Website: apple
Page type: billing-address
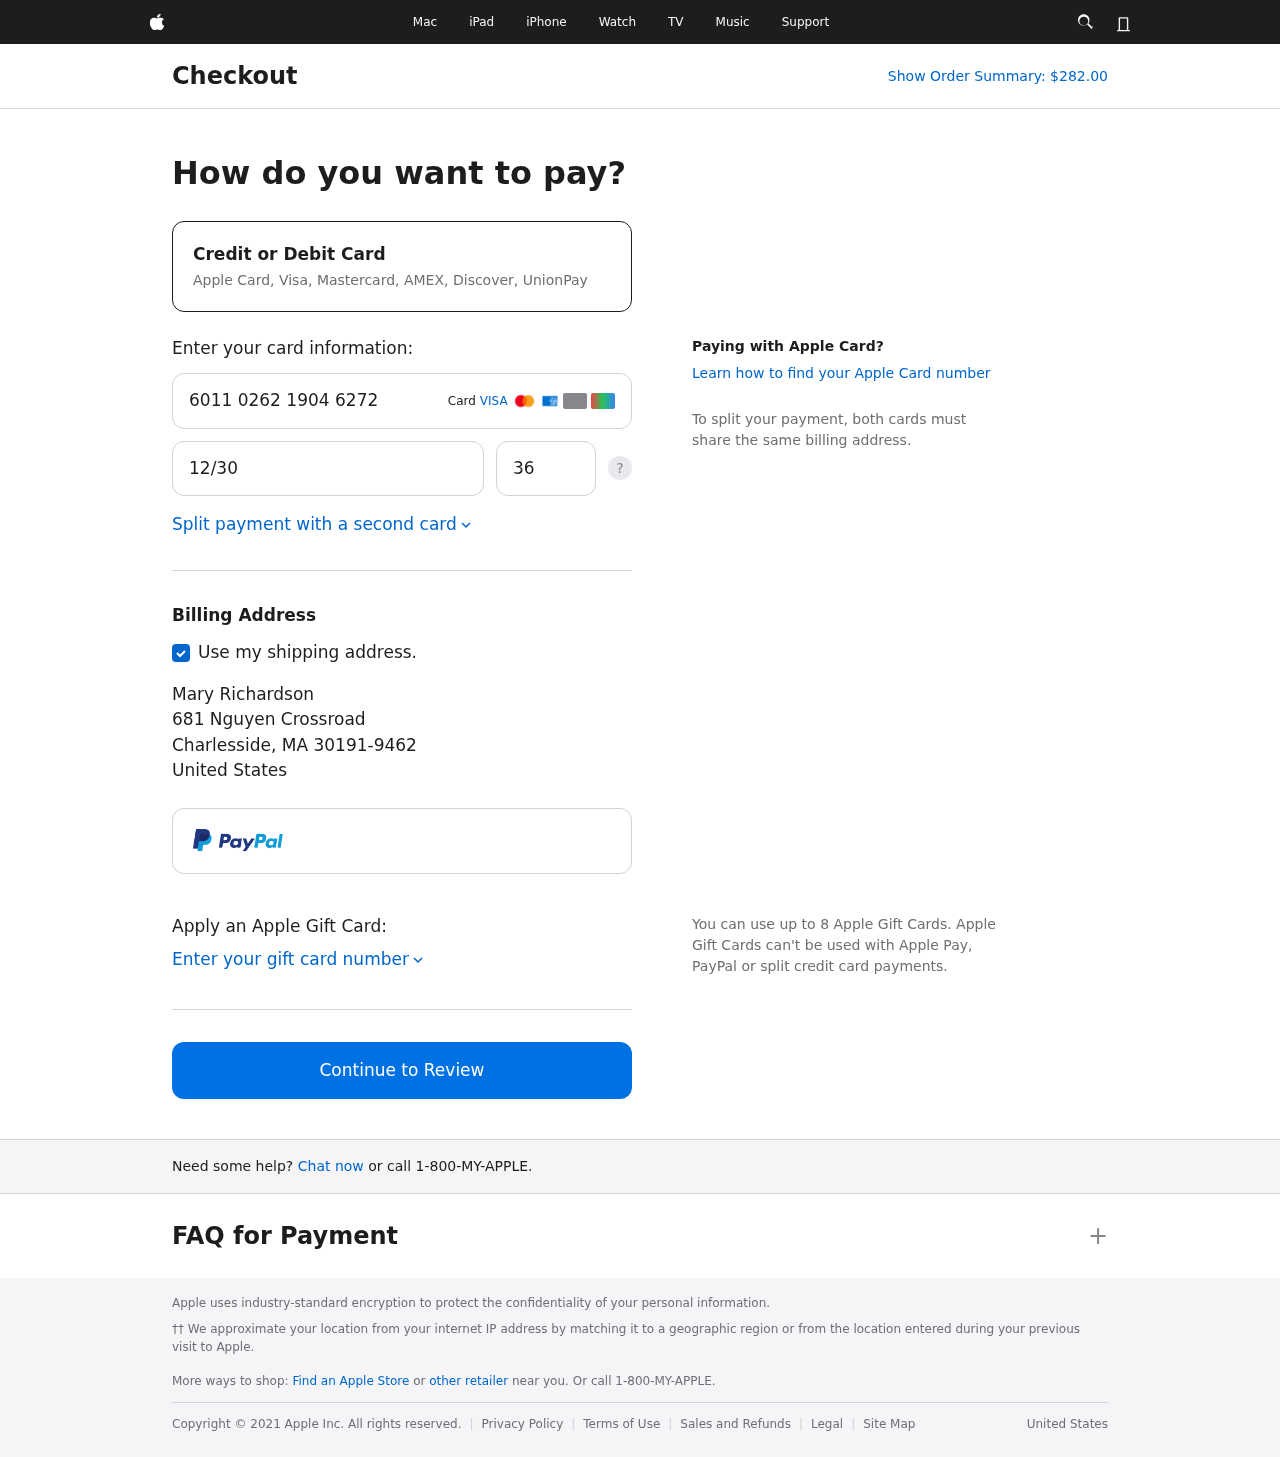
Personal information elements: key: PII_CARD_CVV
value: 366
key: PII_CARD_EXPIRY
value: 12/30
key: PII_CARD_NUMBER
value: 6011 0262 1904 6272
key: PII_CITY
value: Charlesside
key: PII_COUNTRY
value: United States
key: PII_FULLNAME
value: Mary Richardson
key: PII_POSTCODE_FULL
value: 30191-9462
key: PII_STATE_ABBR
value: MA
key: PII_STREET
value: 681 Nguyen Crossroad
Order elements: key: ORDER_TOTAL
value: Show Order Summary: $282.00